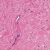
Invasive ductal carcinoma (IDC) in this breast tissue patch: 0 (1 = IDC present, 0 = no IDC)